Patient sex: M
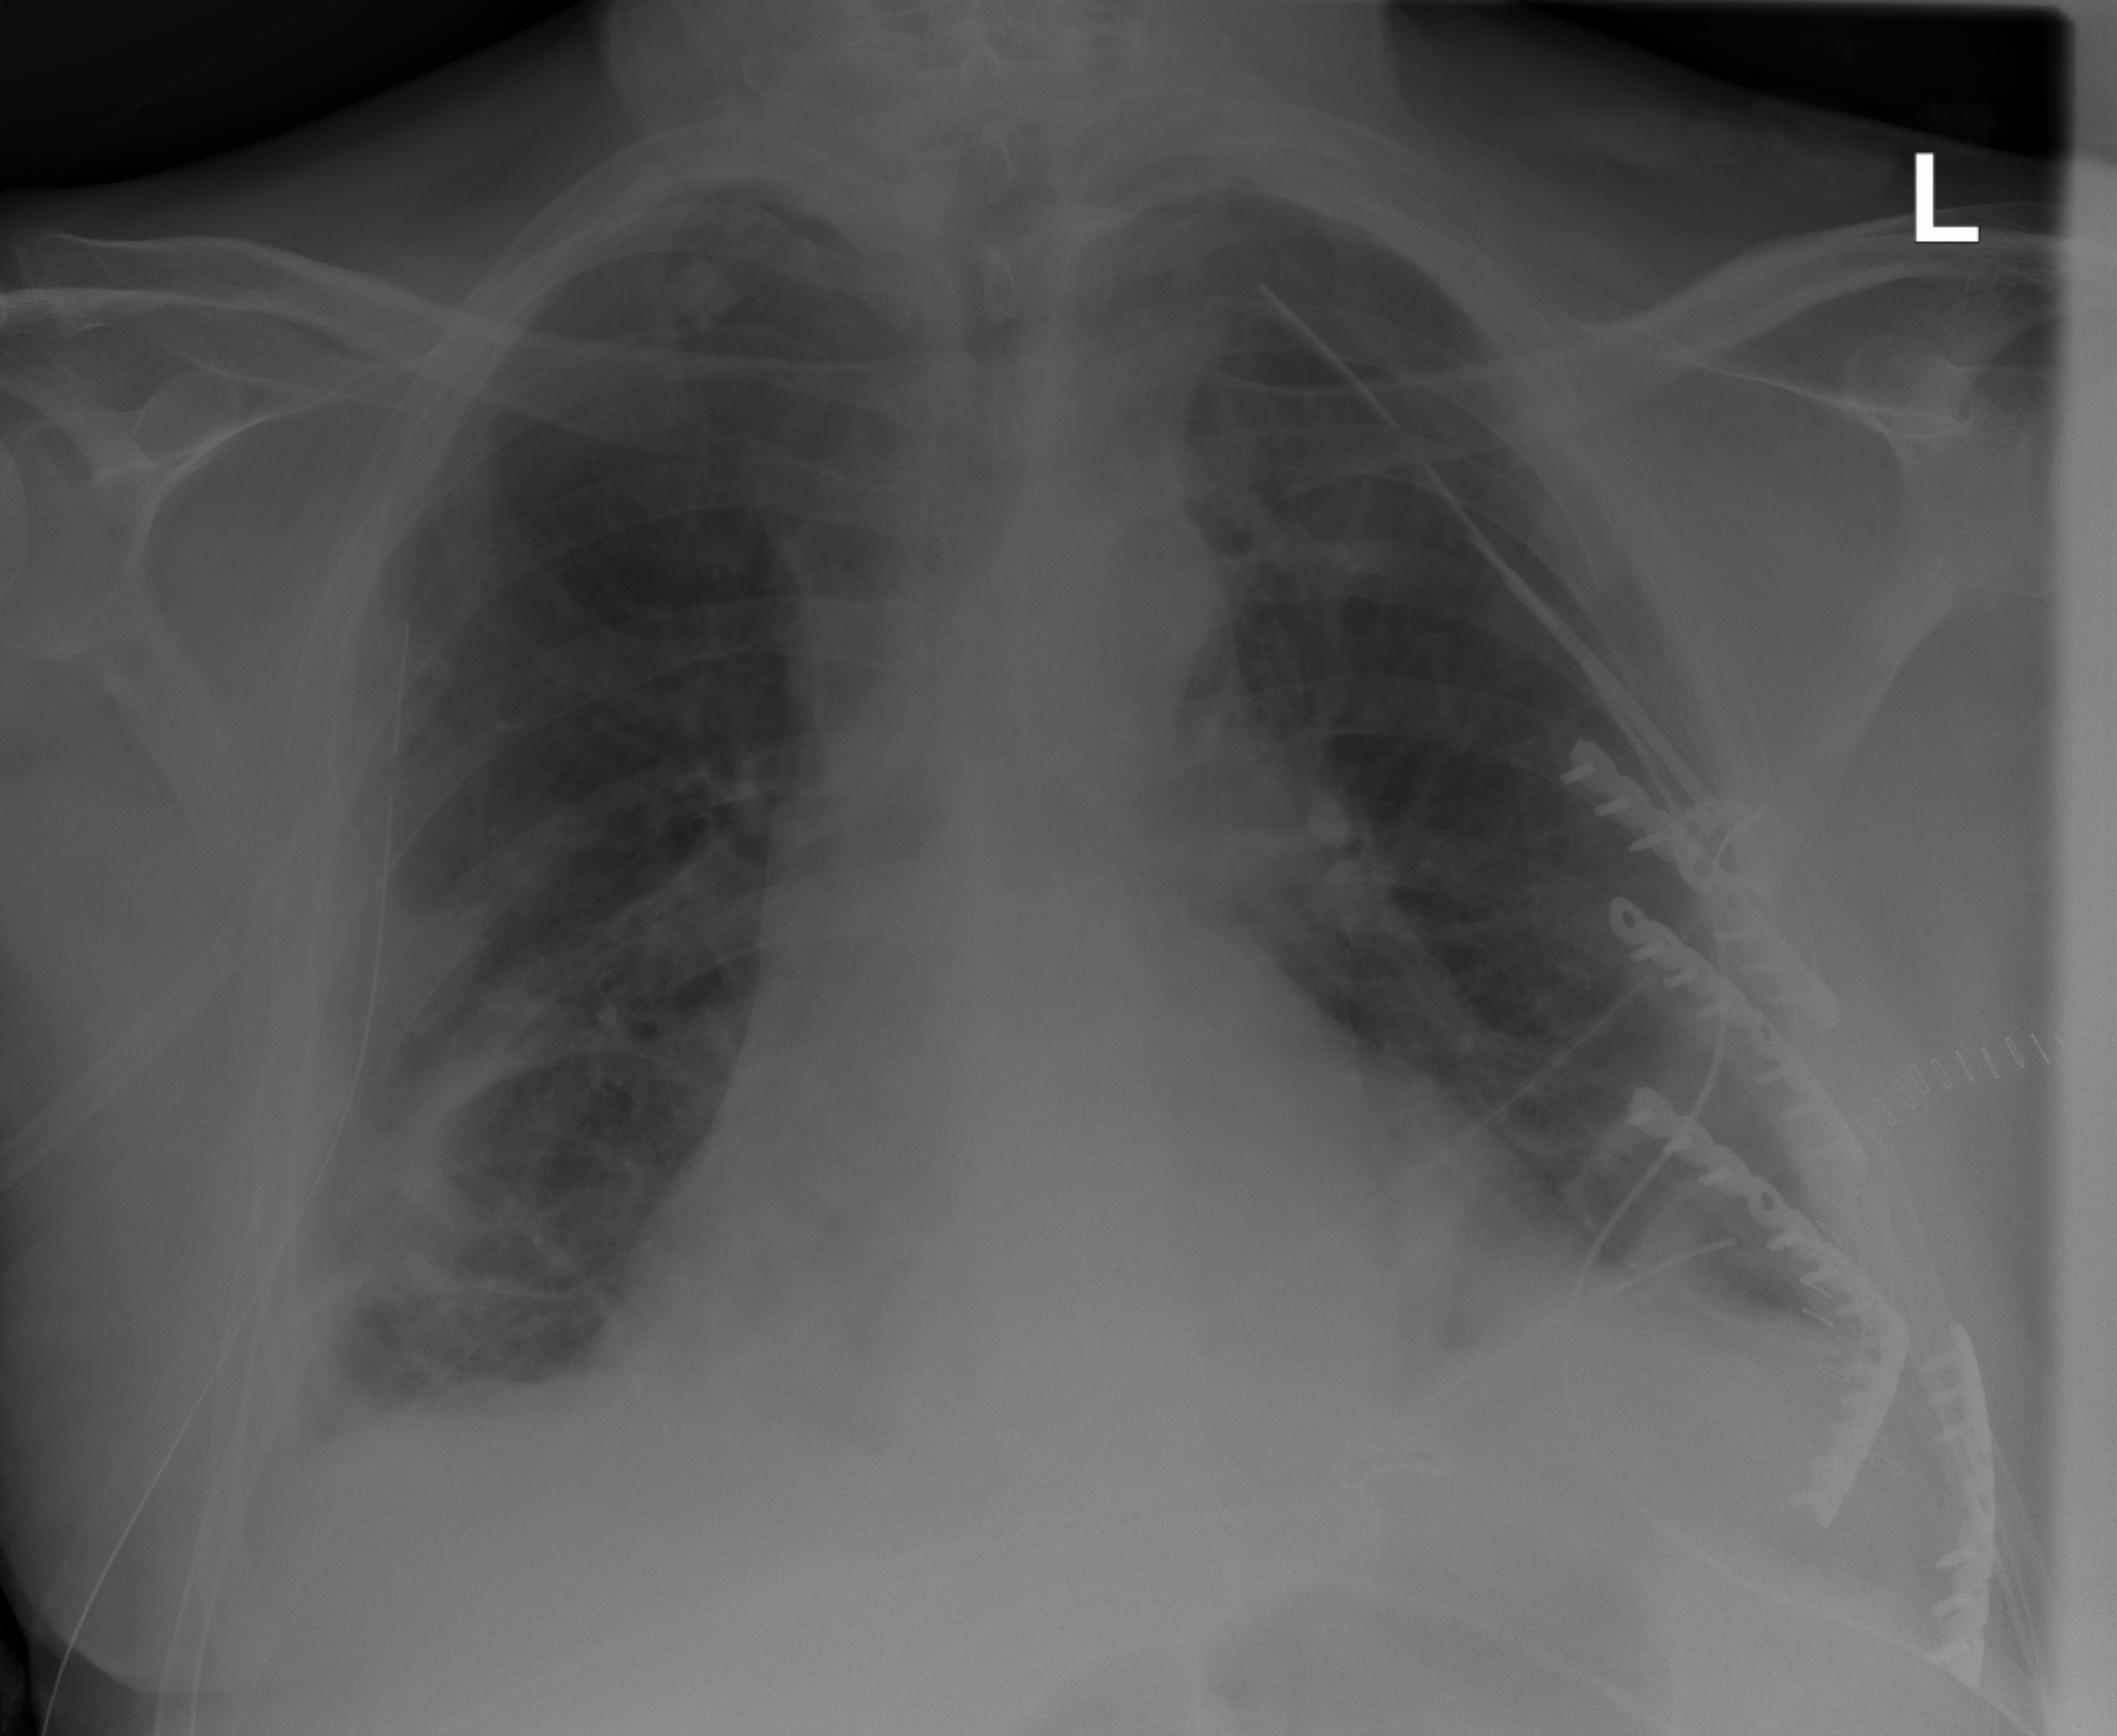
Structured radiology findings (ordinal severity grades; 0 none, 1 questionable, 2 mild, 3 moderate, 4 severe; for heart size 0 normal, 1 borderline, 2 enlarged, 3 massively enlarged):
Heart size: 2
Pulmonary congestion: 0
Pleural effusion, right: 2
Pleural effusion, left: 2
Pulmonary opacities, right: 0
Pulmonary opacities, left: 0
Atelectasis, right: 2
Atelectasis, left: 2